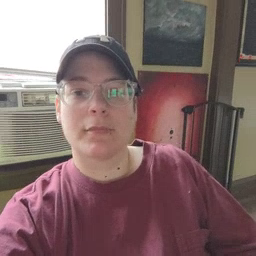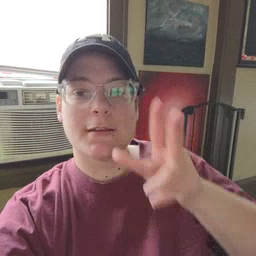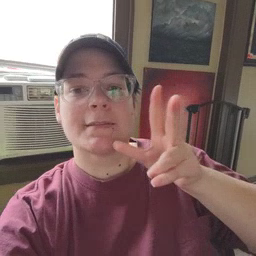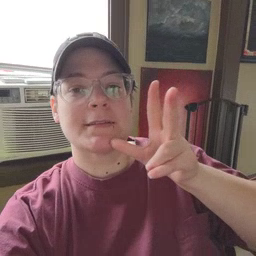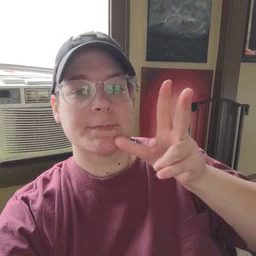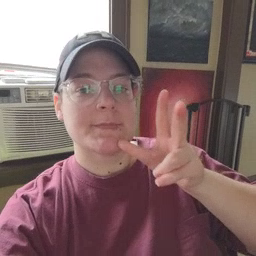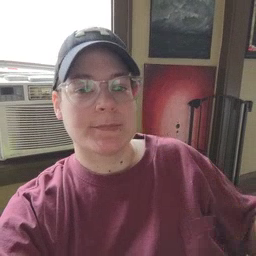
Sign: hen